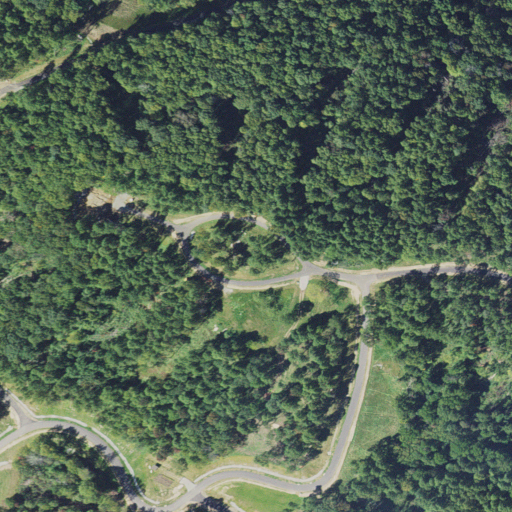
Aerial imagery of mountain in North Carolina named Couch Mountain containing deciduous forest, grassland, and mixed forest